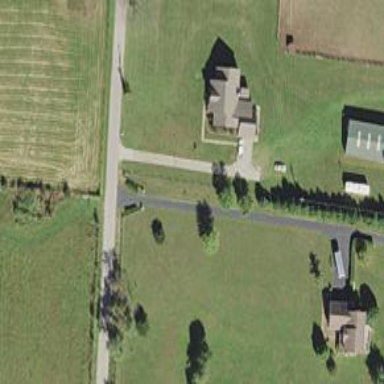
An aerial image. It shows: Driveway.